Question:
Hello All,
I am working on an android application that sends an sms and allows user to select any number from contact list or call logs, for this i want to show some screen, i.e. attached. that gives option to user to either select number from contact list or from call logs etc.
Note: the attached image is from samsung galaxy s3 >> compose sms > add sender when we add sender to sms it shows us this screen we want to give user the same options as this one does.
Your help will be appreciated.
Thanks and regards,
Wasif
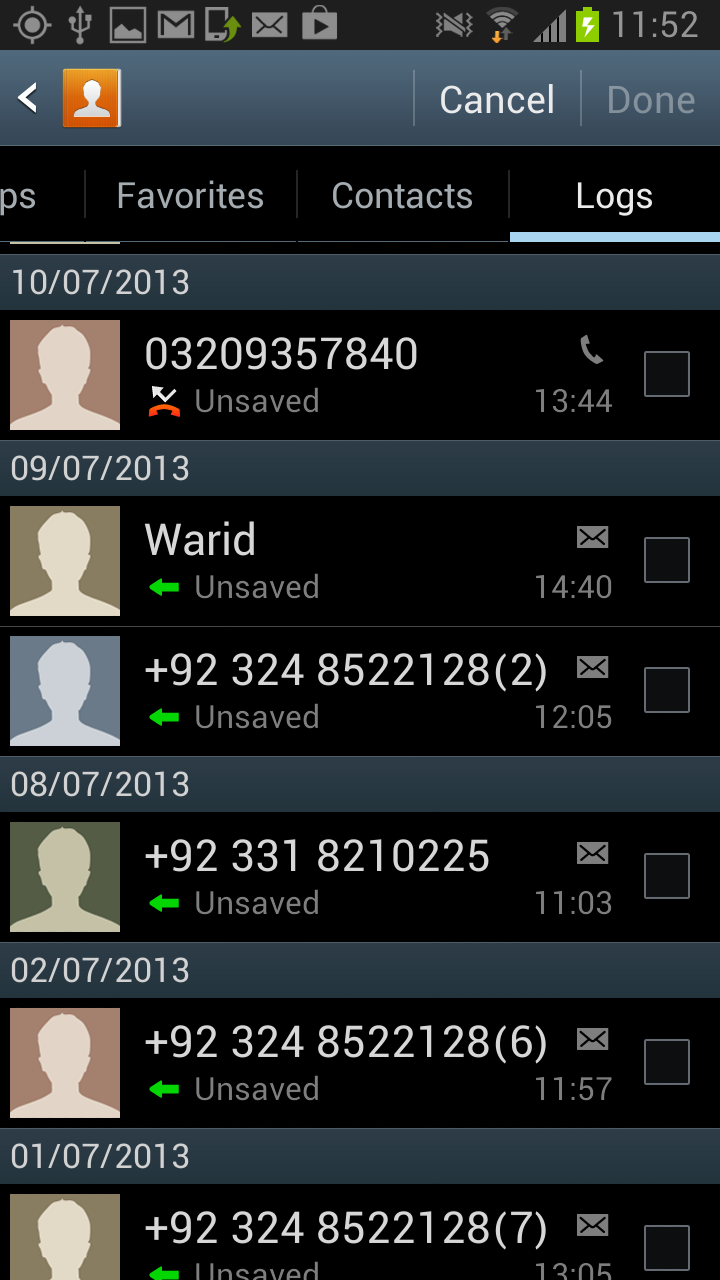
Answer: doesnt work,
i had to create my own views to fetch data from these call logs and contacts to make them select-able in my application.
Thanks and regards,